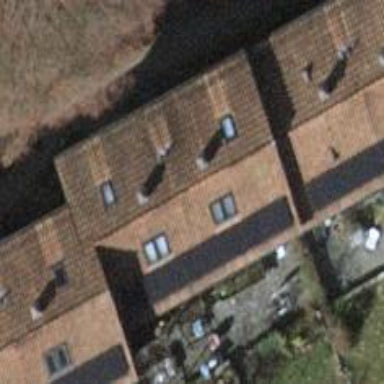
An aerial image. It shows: Beige house with gabled roof covered in orange-red roof tiles. The roof is oriented across the building.